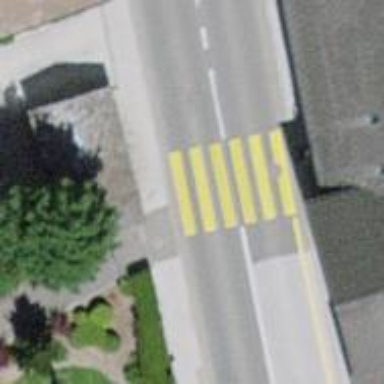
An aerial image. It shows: Zebra crossing on the road.